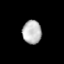
Tissue: lung
Cell type: Others
Senescence score: 0.2273
Nuclear area (px): 438
Mean DAPI intensity: 186.014